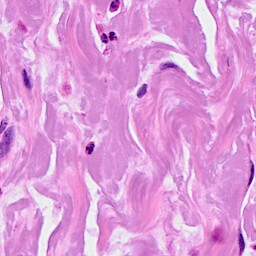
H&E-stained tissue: Breast